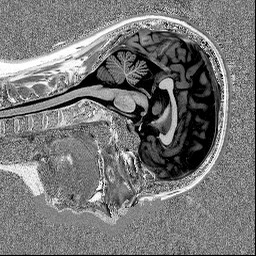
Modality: UNIT1
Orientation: sagittal
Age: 38
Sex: female
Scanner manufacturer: siemens
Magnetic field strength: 3 T
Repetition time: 5 s
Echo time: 0.00298 s